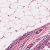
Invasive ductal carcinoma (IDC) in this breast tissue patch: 0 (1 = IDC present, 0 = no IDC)